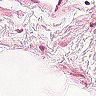
Metastatic tissue present: no